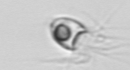
Label: Balanion